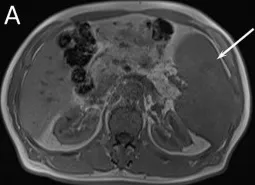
The axial image of T1-weighted.
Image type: radiology (mri)